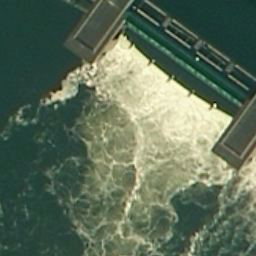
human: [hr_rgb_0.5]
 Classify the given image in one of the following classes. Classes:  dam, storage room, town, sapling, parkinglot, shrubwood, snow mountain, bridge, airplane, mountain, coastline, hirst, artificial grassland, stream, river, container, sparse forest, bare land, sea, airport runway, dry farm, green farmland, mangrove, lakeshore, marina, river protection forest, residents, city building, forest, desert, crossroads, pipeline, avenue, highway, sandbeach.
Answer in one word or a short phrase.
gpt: dam